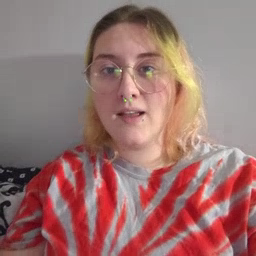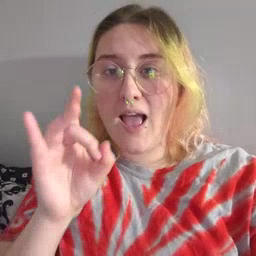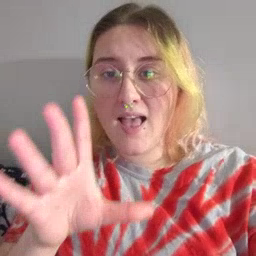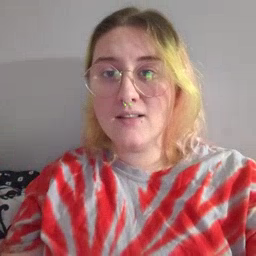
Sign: hate